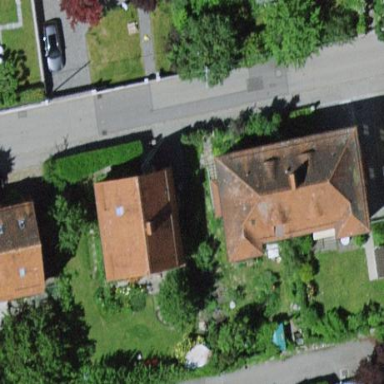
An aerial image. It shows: Semi-detached house.